Question: I have a File System Task to copy a local file to a remote drive, using the UNC path. Recently the target file server was moved, so I updated the path, but now I'm getting this error message:
'''
[File System Task] Error: File or directory "\path
ilename.ext" represented by connection "XYZ" does not exist.
'''
The file most definitely does exist; what else might cause this error?
I can copy the exact path into a Run dialog and open the file without any problem. I can also browse the target folder, and can write to or delete the file outside of VS. I do not have any rights on the parent folder, if that might be relevant.
The File Connection is set to Existing file. The File System Task is set to overwrite. The path is hard-coded, not an expression or variable. This report has been running for months, all that's changed now is the file server and path. The old path had also been UNC.
Most of what I've found online relates to deployment, but I'm developing on the server which runs the package (I know, it's not ideal), under the same account as that under which the package runs. In any case I get the same error when running via SQL Agent or debugging within VS.
Most maddening of all, other SSIS jobs write to the same folder without any trouble. However, those include a subsequent Execute Script task which renames the posted file, so the exact target file does not exist when they run. This package just overwrites the same file every day. If I can't fix this issue I'll add such a task here too.
If I delete the target file, the task will run... once. The next day the package will fail, as the target will again be present, and it seems the problem lies in overwriting an existing file. Of course I could insert a "delete" File System Task... except it also claims that the target does not exist.
I've tried re-creating the File Connection and File System Task, no change.

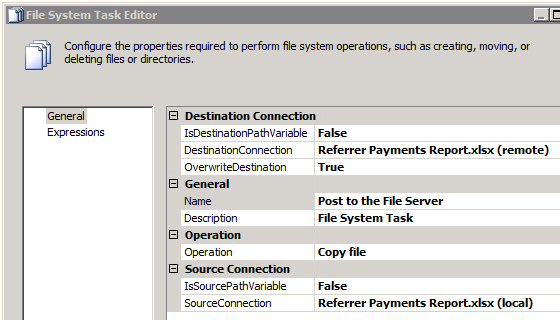
Answer: I had the same problem long time ago and this solution worked for me.
My error was due to the use of a UNC path and the account runnnig the package not having access to 'ALL' the folders and files in the path.
Internally SSIS package is trying to list all files and directories in '\path', if doing this a exception is throwed, you recive that error.
To solve this you need to ensure that the account running SSIS package has access to 'ALL' folders and files in the path you are accessing.
To check if this works, logon as the relevant account, or run a command window as the specified user and then check you have full rights to all files and subdirectories.
Maybe you have the same issue. It worth a try.